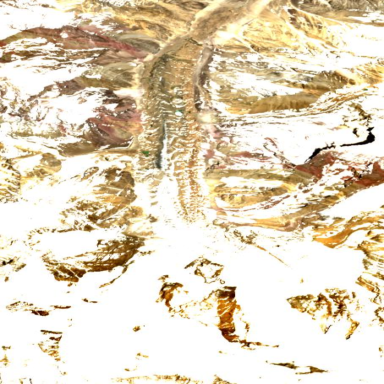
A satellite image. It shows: Stunning view of glacier.